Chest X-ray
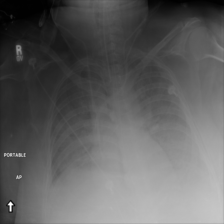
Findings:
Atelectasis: negative
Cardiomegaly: negative
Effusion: negative
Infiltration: negative
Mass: negative
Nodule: negative
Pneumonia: negative
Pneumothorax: negative
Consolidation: negative
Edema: negative
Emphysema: negative
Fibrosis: negative
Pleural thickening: negative
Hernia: negative